Platform: macOS
Application: Chrome
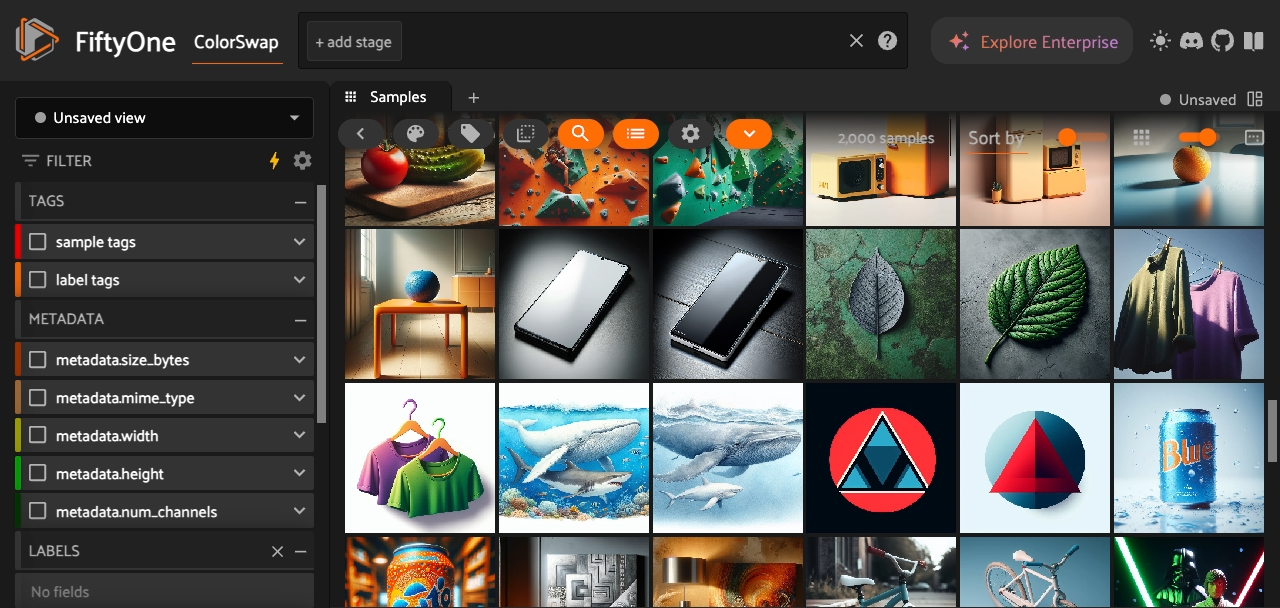
task_description: Show available filter options for the label tags field
action_type: click
element_info: Icon
steps_since_start: 1